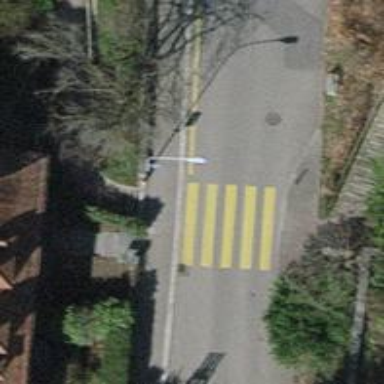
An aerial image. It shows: Uncontrolled zebra crossing on the road.